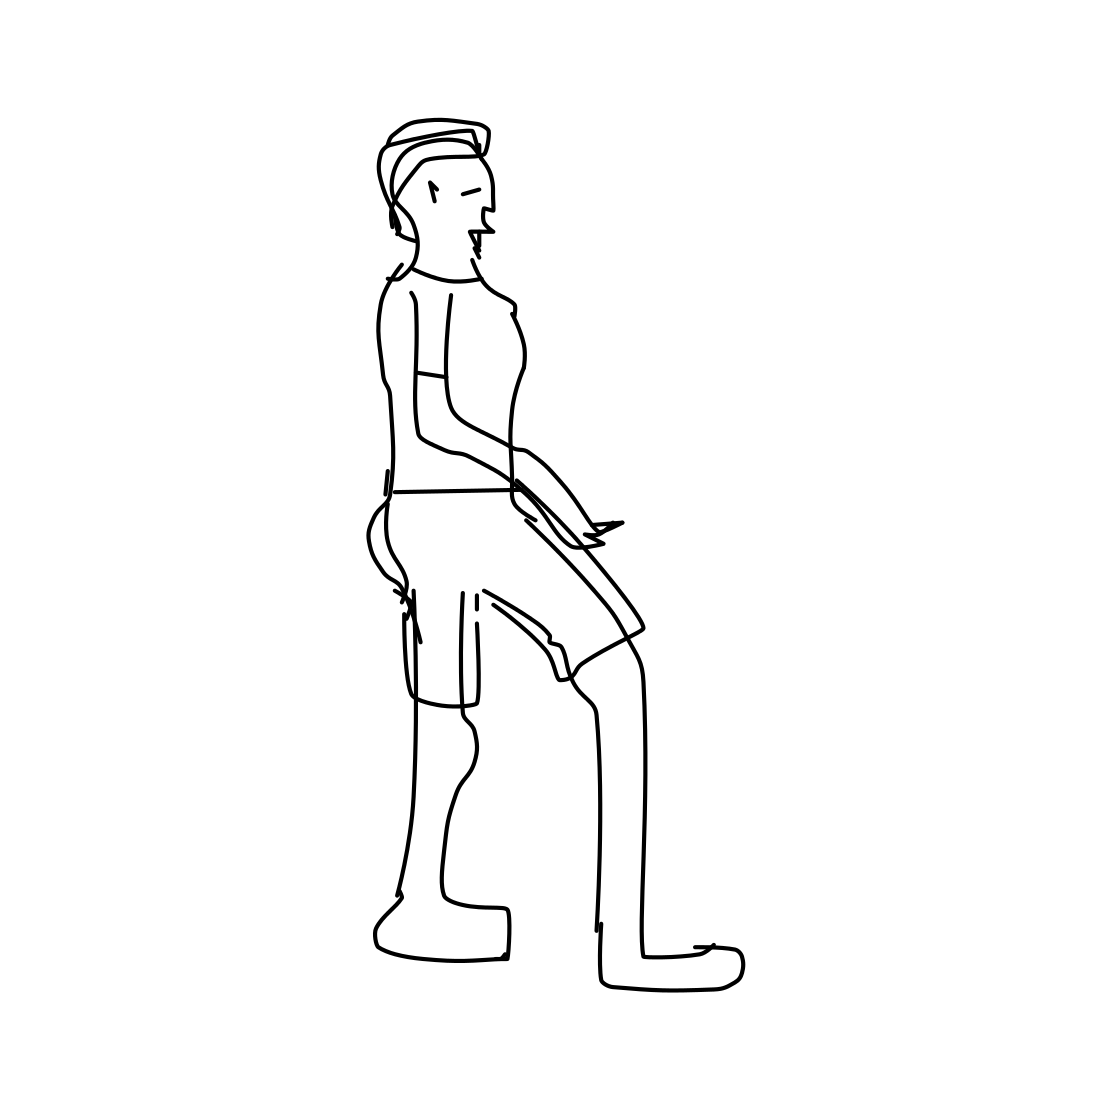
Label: person walking